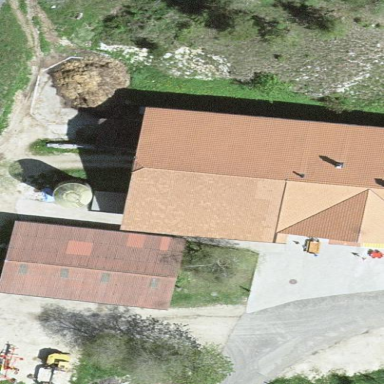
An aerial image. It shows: Restaurant building.